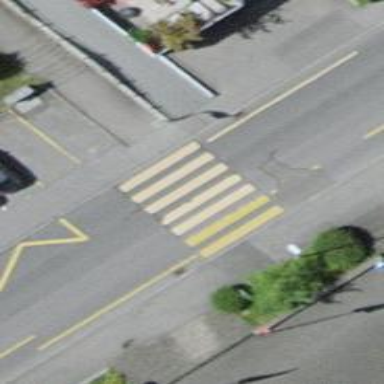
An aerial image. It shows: Zebra crossing on footway.